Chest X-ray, PA view. Patient: 30 years old, sex M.
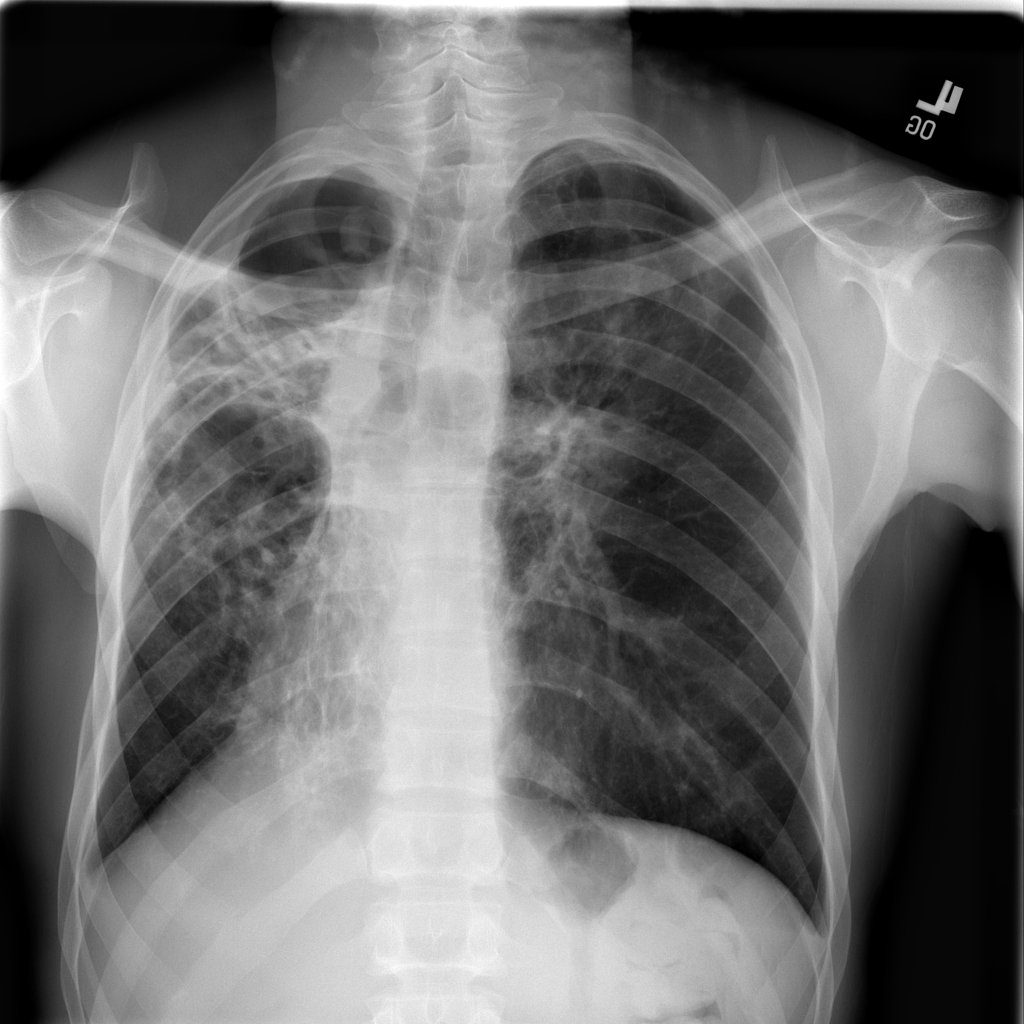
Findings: Infiltration, Pneumothorax